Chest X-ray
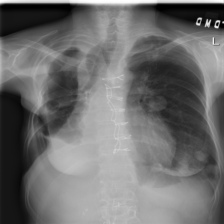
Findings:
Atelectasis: negative
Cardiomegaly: negative
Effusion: negative
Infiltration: negative
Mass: negative
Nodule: positive
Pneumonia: negative
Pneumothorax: negative
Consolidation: negative
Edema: negative
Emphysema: negative
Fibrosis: negative
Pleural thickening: negative
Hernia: negative